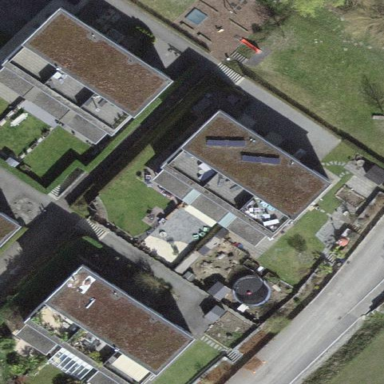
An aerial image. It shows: Building part with flat roof.